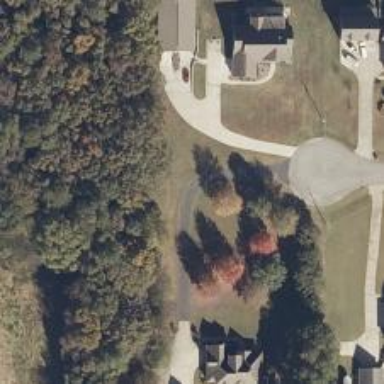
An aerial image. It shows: Driveway.